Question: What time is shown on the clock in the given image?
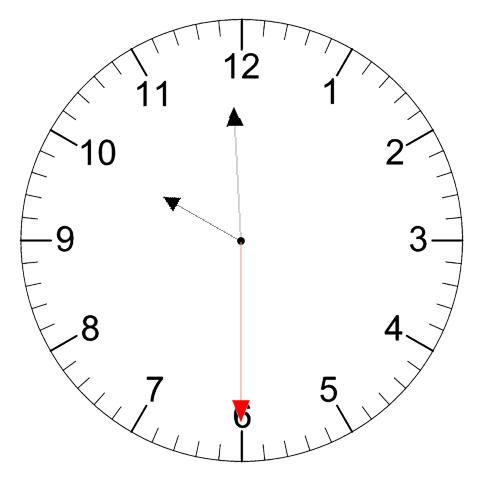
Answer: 09:59:30